Question: As a small project to get myself used to some more iPhone elements I've decided to create a sample in call screen, modeling it on the native iPhone call screen (IOS 4)
However I'm struggling to make out what elements the native in call screen uses to make up the view that is displayed.
I was wondering if someone with more experience on iPhone could help me out by explaining what the various elements are?
Is the bottom part a UIActionSheet that is slightly transparent and with a UIBUtton placed over it? Or is it a slightly transparent imageview with the button over-layed?
Similarly at the top, it looks like its an imageiew with the name or number of the callee/caller and the call duration underneath, would I be correct in thinking that?
The part I'm really interested in is the bit where the icons are held in some sort of dialog in the centre of the screen that is animated to swing around to a keypad when it is selected, is this some sort of iPhone control that I can use or customise?

I've tried two things to try to achieve this so far:
1) I've created a view within a view and I am trying to flip this however I can only seem to get the main view to flip properly and not the view inside it which is the one I want and it doesn't seem to be a good approach.
2) I've tried to look at using the Utility application approach to it but again this seems to be for flipping the full screen and not just a section within a screen (view)
Has anybody got any pointers on what to try next? Or if one of the above methods is the ideal way to do it and should be investigated further?
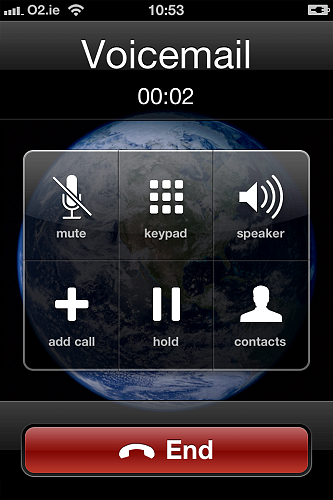
Answer: At a basic level, I would say that the panel of 6 buttons is simply a view with 6 buttons laid out in it as subviews.
The rounded corners and border stroke can be achieved by accessing the view's layer property and the layer's properties for cornerRadius, borderWidth, and borderColor, e.g.
'''
view.layer.cornerRadius = 10;
view.layer.borderWidth = 2;
view.layer.borderColor = [UIColor whiteColor].CGColor;
'''
This requires including the 'CoreGraphics' Framework, and the appropriate header files in your code.
I notice there's a gradient (or it appears to be a gradient) in the border stroke. I am not sure how to achieve that without doing something more involved and clever (such as a containing view that is just slightly larger veritically and horizontally than the view containing the buttons and is filled with a gradient color. The result would be a gradient border, but this doesn't seem like the best way to do that...
The flip is actually pretty easy. You can create a UIView animation with something like this:
'''
[UIView beginAnimations:nil context:nil];
[UIView setAnimationTransition:UIViewAnimationTransitionFlipFromLeft
forView:view cache:NO]
[UIView commitAnimations];
'''
Does this help, or at least get you started?